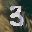
Label: 3